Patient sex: F
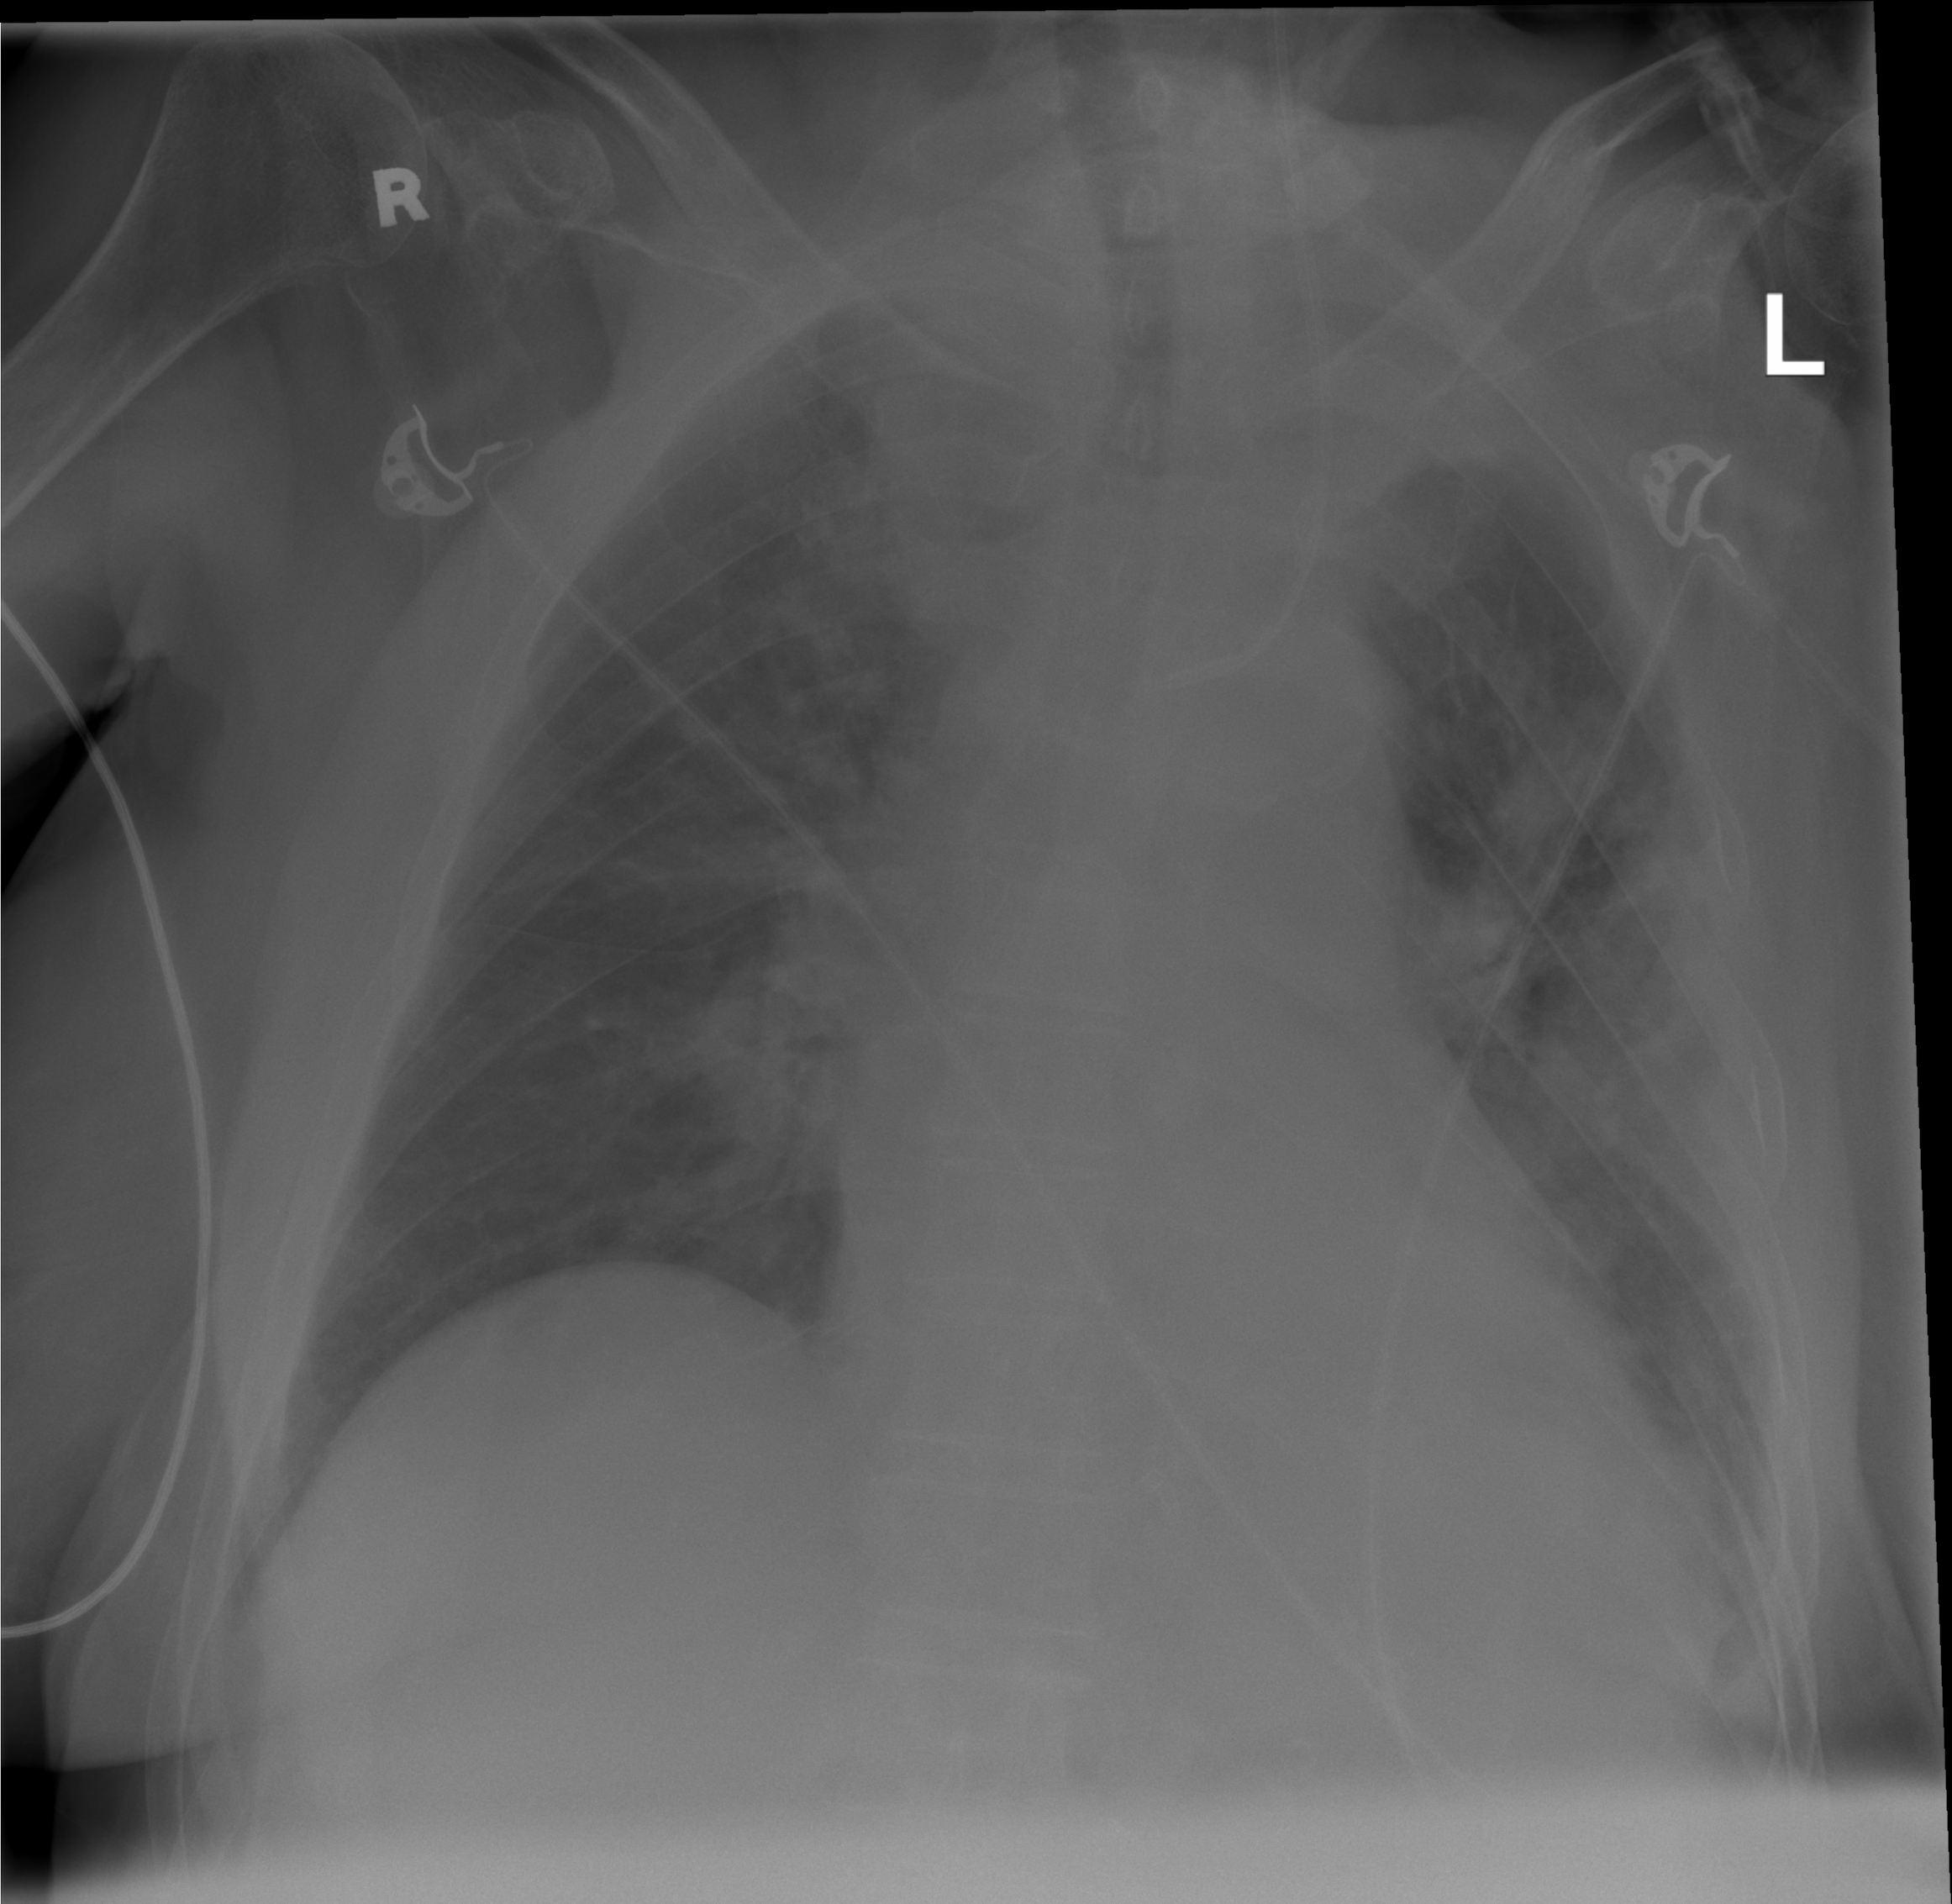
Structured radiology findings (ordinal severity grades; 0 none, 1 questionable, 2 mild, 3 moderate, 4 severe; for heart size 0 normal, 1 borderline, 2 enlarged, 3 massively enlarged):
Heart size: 2
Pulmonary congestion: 2
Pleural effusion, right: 0
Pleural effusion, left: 2
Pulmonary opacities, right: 0
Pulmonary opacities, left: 3
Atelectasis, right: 0
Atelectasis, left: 2